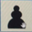
Piece: bP